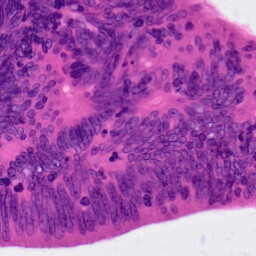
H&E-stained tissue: Colon